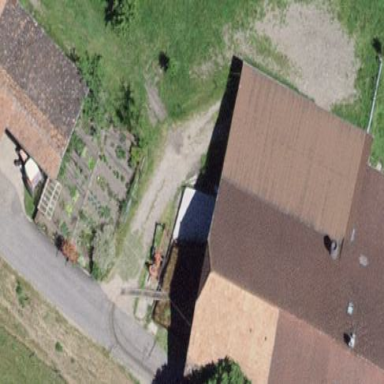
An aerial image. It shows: Farm building.